Question: I am using Xcode 13. On storyboard I can see square view which quick access of the other controller. I have attached image and highlighted.

What do we call this highlighted part and How can we hide it?
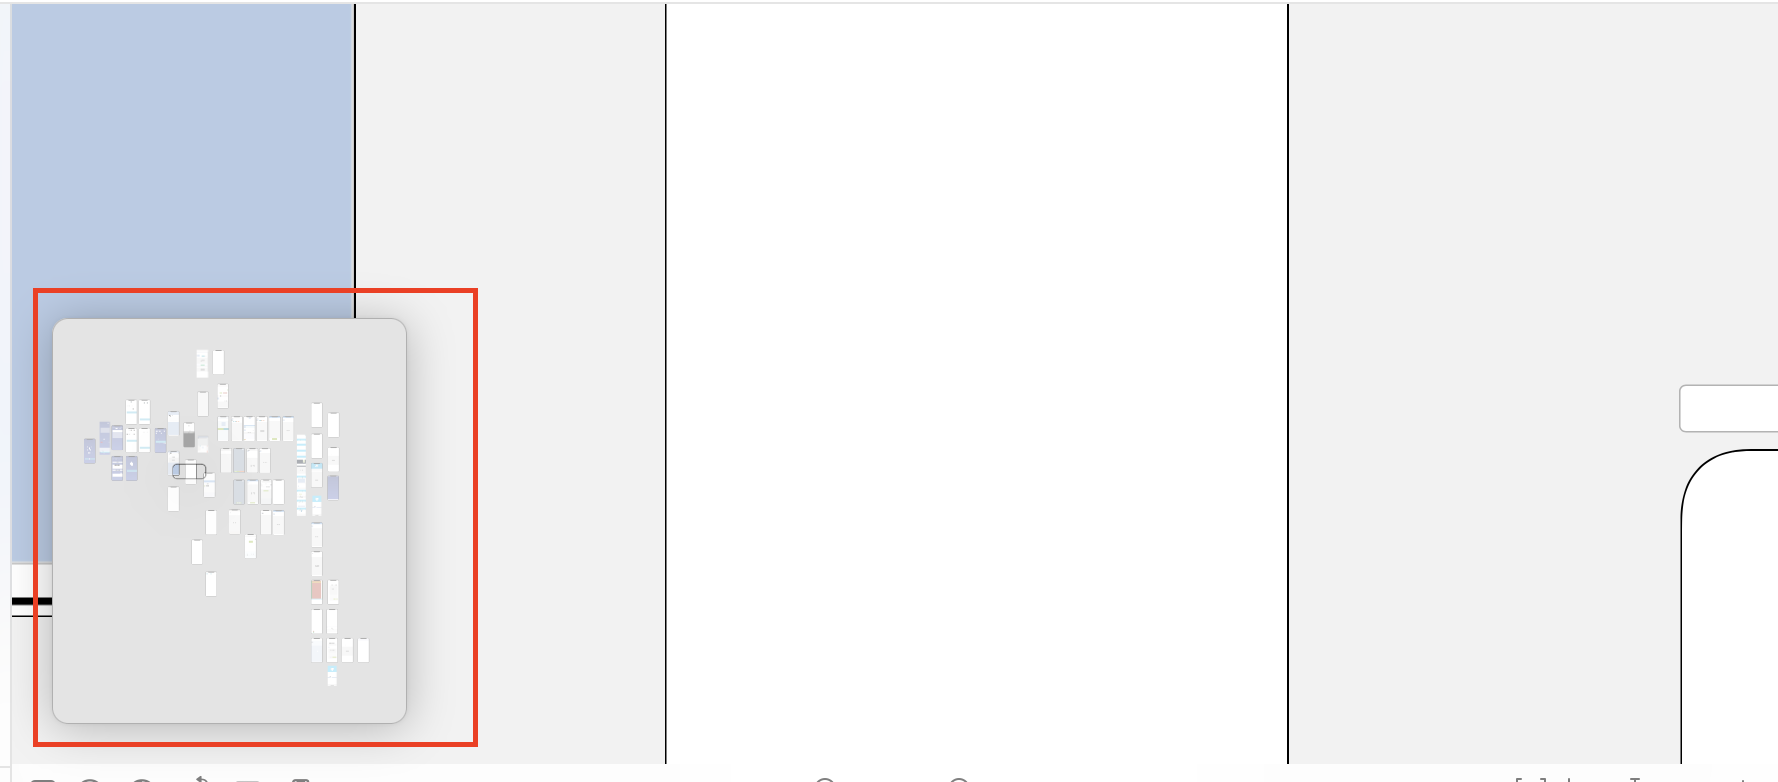
Answer: Its called minimap, you can turn it off at the toolbar: 'Editor' -> 'Minimap'
<URL>